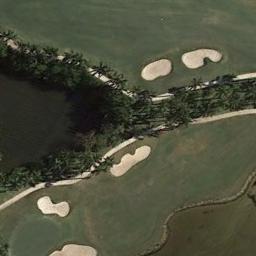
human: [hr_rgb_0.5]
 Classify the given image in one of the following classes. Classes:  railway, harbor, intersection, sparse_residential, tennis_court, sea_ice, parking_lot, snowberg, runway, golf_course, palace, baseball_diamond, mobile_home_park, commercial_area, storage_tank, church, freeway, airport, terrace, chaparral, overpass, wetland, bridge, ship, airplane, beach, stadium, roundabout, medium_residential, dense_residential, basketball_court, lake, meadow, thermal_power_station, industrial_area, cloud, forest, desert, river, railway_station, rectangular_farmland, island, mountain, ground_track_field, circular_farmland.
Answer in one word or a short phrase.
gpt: golf_course